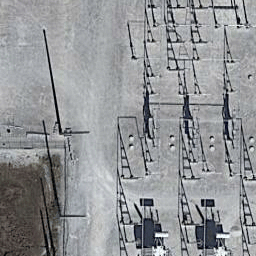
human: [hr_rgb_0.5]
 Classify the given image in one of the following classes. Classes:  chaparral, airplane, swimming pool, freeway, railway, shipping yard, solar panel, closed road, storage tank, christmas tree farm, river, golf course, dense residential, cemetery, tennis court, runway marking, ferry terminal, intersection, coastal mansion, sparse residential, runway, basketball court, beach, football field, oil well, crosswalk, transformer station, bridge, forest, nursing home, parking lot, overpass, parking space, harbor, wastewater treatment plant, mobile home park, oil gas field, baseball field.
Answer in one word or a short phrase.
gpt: transformer station